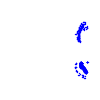
Particle: proton